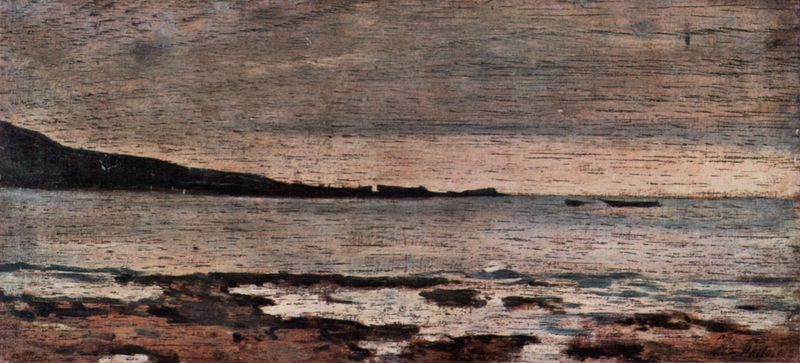
Titel: Bleifarbenes Meer
Künstler: Giovanni Fattori
Standort: Genova
Institution: Collezione Taragoni
Schlagwörter: berg, blau, dunkel, felsen, gemälde, himmel, meer, wasser, weiß, wolken, landschaft, sand, see, ufer, abend, braun, grau, hell, holz, licht, schwarz, ausblick, rot, malerei, stein, steine, bild, signatur, dämmerung, erde, ferne, horizont, hügel, morgen, natur, spiegelung, weite, wind, insel, land, england, rosa, wald, anhöhe, boot, boote, aussicht, gischt, holzschnitt, küste, ruhig, schiff, schiffe, strand, wellen, ruhe, fischer, abstrakt, berge, gebirge, hang, nebel, violett, linien, stille, brandung, constable, querformat, sturm, turner, maler, streifen, laken, still, striche, abendstimmung, bucht, klippe, pfützen, indigo, algen, priel, watt, druck, landscaft, maserung, böcklin, struktur, waser, ros, ruderboote, bergwald, unbewegt, landschaftsgemälde, wee, wattenmeer, brg, ausläufer, tang, wellenlos, gorizont, strandufer, rottluff, schmidt rottluff, streien, strqnd, omeer